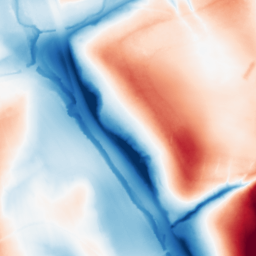
Category: classical
Decomposition family: gaussian_anisotropic
Decomposition parameters: sigma_x: 50
sigma_y: 5
Upsampling method: cubic_mitchell
Upsampling parameters: scale: 2
Upsampling scale: 2